Question: I have a python script with the following regular expression to grab two strings (that may contain escaped quotes) from NSLocalizedString macros in my code:
'''
NSLocalizedString\(@"(?:\.|[^"\]*)",\s*@"(?:\.|[^"\]*)"\s*\)
'''
It works fine in RegexRx and matches exactly as expected...

...however, when I try to add it to my python script like this...
'''
localizedStringComment = re.compile('NSLocalizedString\(@"(?:\.|[^"\]*)",\s*@"(?:\.|[^"\]*)"\s*\)', re.DOTALL)
'''
... it fails with the following message...
'''
Traceback (most recent call last):
File "../../localization_scripts/sr_genstrings.py", line 21, in <module>
localizedStringComment = re.compile('NSLocalizedString\(@"(?:\.|[^"\]*)",\s*@"(?:\.|[^"\]*)"\s*\)', re.DOTALL)
File "/System/Library/Frameworks/Python.framework/Versions/2.7/lib/python2.7/re.py", line 190, in compile
return _compile(pattern, flags)
File "/System/Library/Frameworks/Python.framework/Versions/2.7/lib/python2.7/re.py", line 244, in _compile
raise error, v # invalid expression
sre_constants.error: unexpected end of regular expression
'''
It seems like python needs extra escaping somewhere but I have no idea where. If I add extra backslashes to the last pair on the line, like this...
'''
localizedStringComment = re.compile('NSLocalizedString\(@"(?:\.|[^"\]*)",\s*@"(?:\.|[^"\\]*)"\s*\)', re.DOTALL)
'''
...it runs without the error but then doesn't match anything. Any help appreciated.
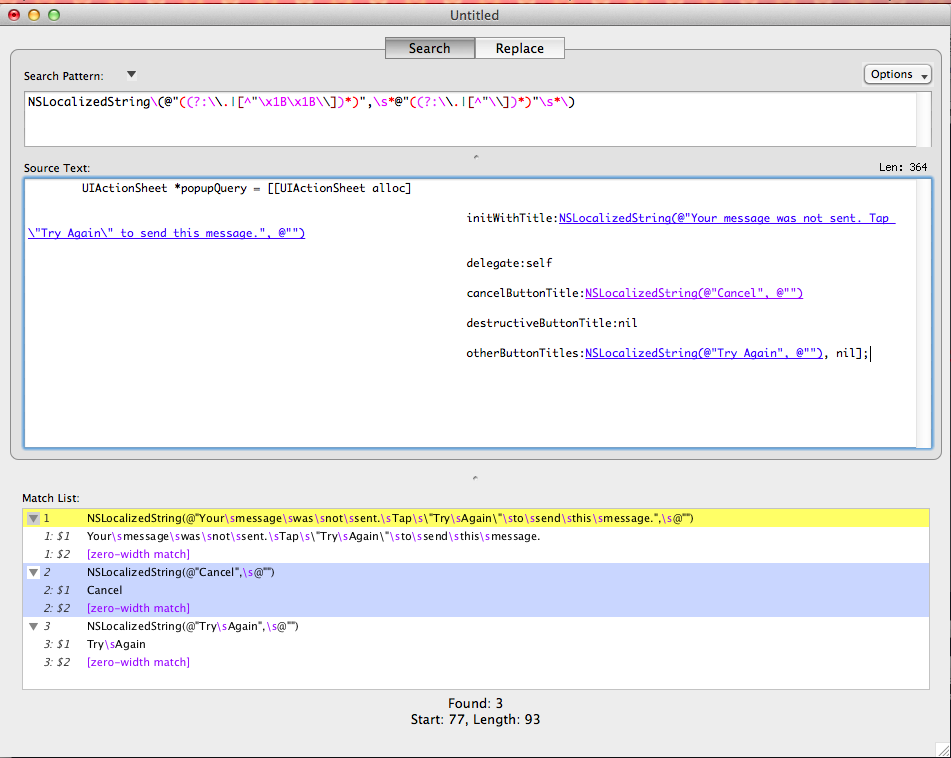
Answer: Use a raw string literal:
'''
re.compile(r'NSLocalizedString\(@"(?:\.|[^"\]*)",\s*@"(?:\.|[^"\]*)"\s*\)', re.DOTALL)
'''
because backslashes have meaning in a regular Python string . A raw string literal (a string literal prefixed with 'r') ignores (most) escape sequences that Python supports.
See <URL> in the Python Regular Expression HOWTO.